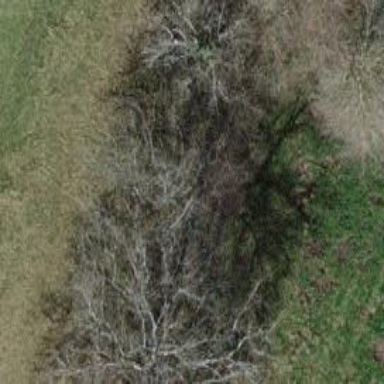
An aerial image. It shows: Single tag "natural: tree."